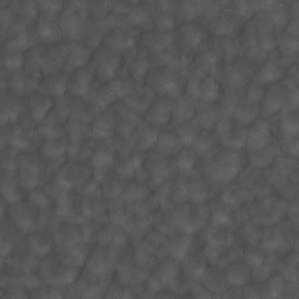
Label: non_frost